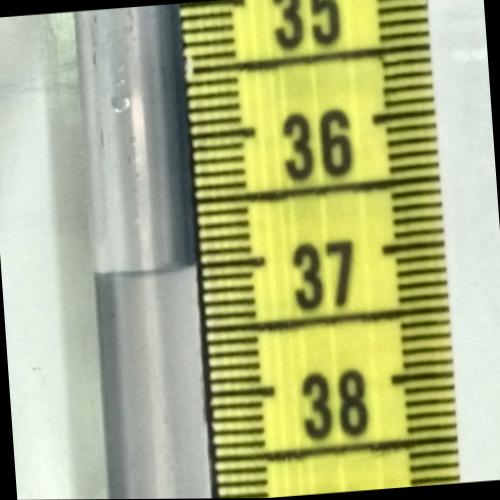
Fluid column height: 37.0 cm